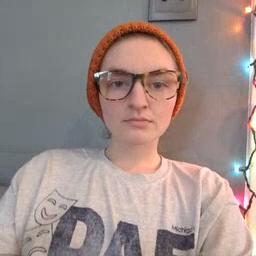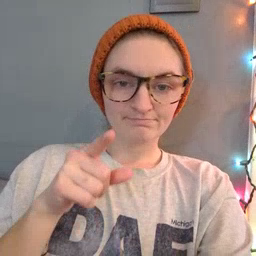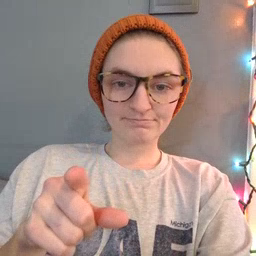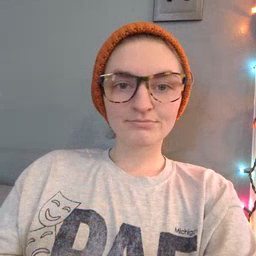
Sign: hesheit